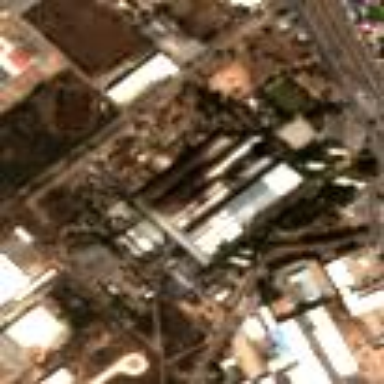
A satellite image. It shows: Industrial area with mill.